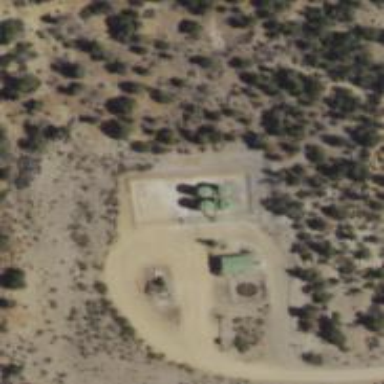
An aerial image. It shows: Storage tank with man-made structure.